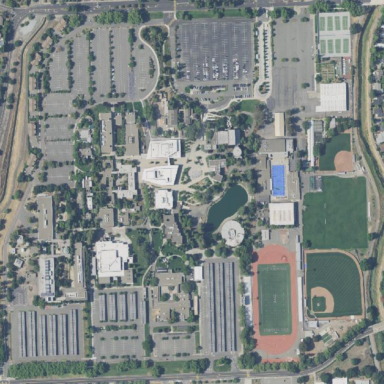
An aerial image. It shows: College or university.